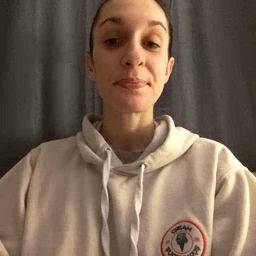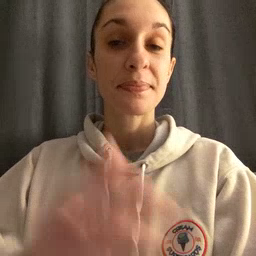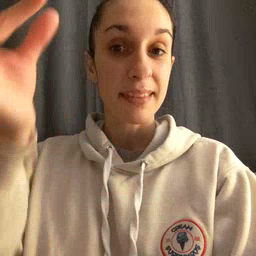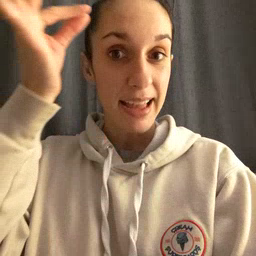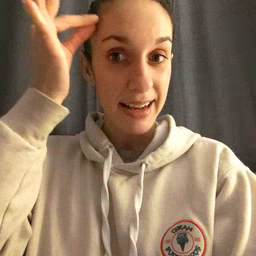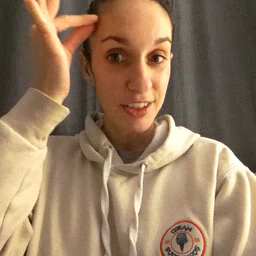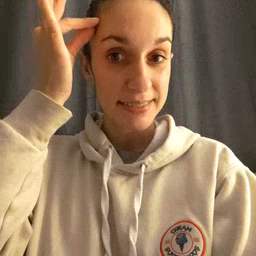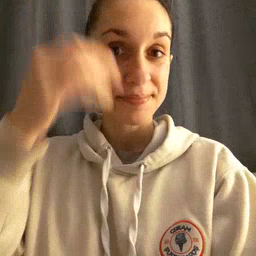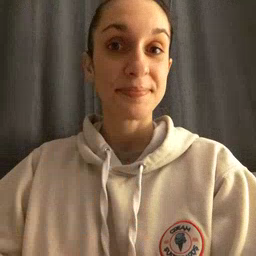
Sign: hair